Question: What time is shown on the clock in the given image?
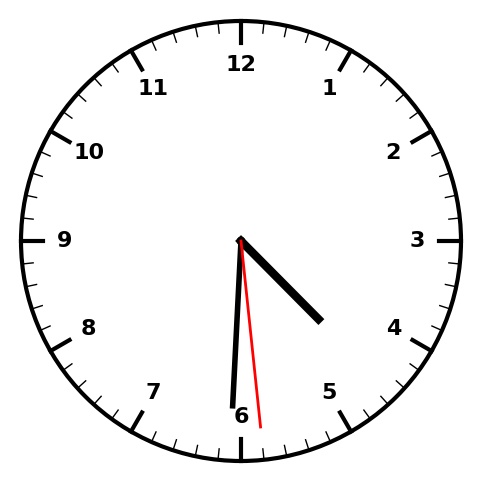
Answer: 04:30:29